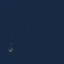
Land use / land cover: SeaLake